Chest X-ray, AP view. Patient: 76 years old, sex F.
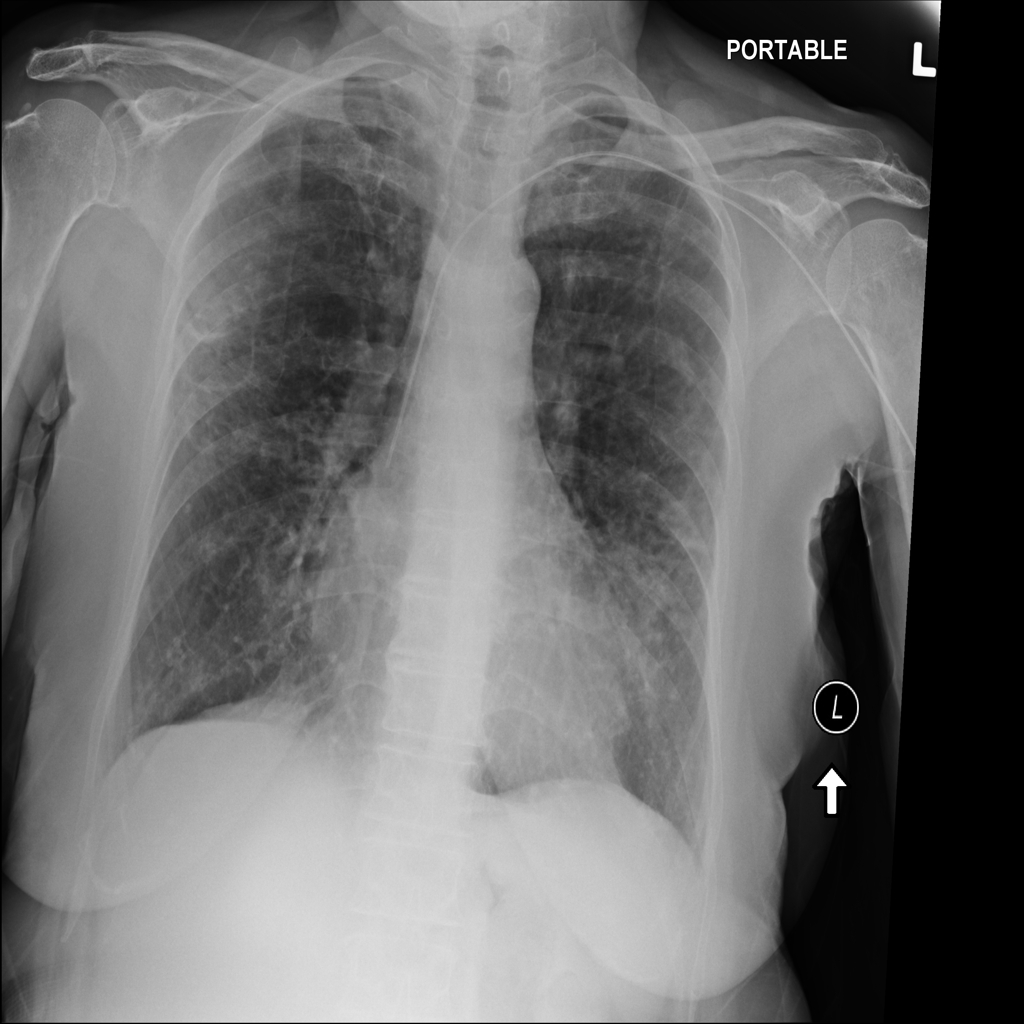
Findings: No Finding